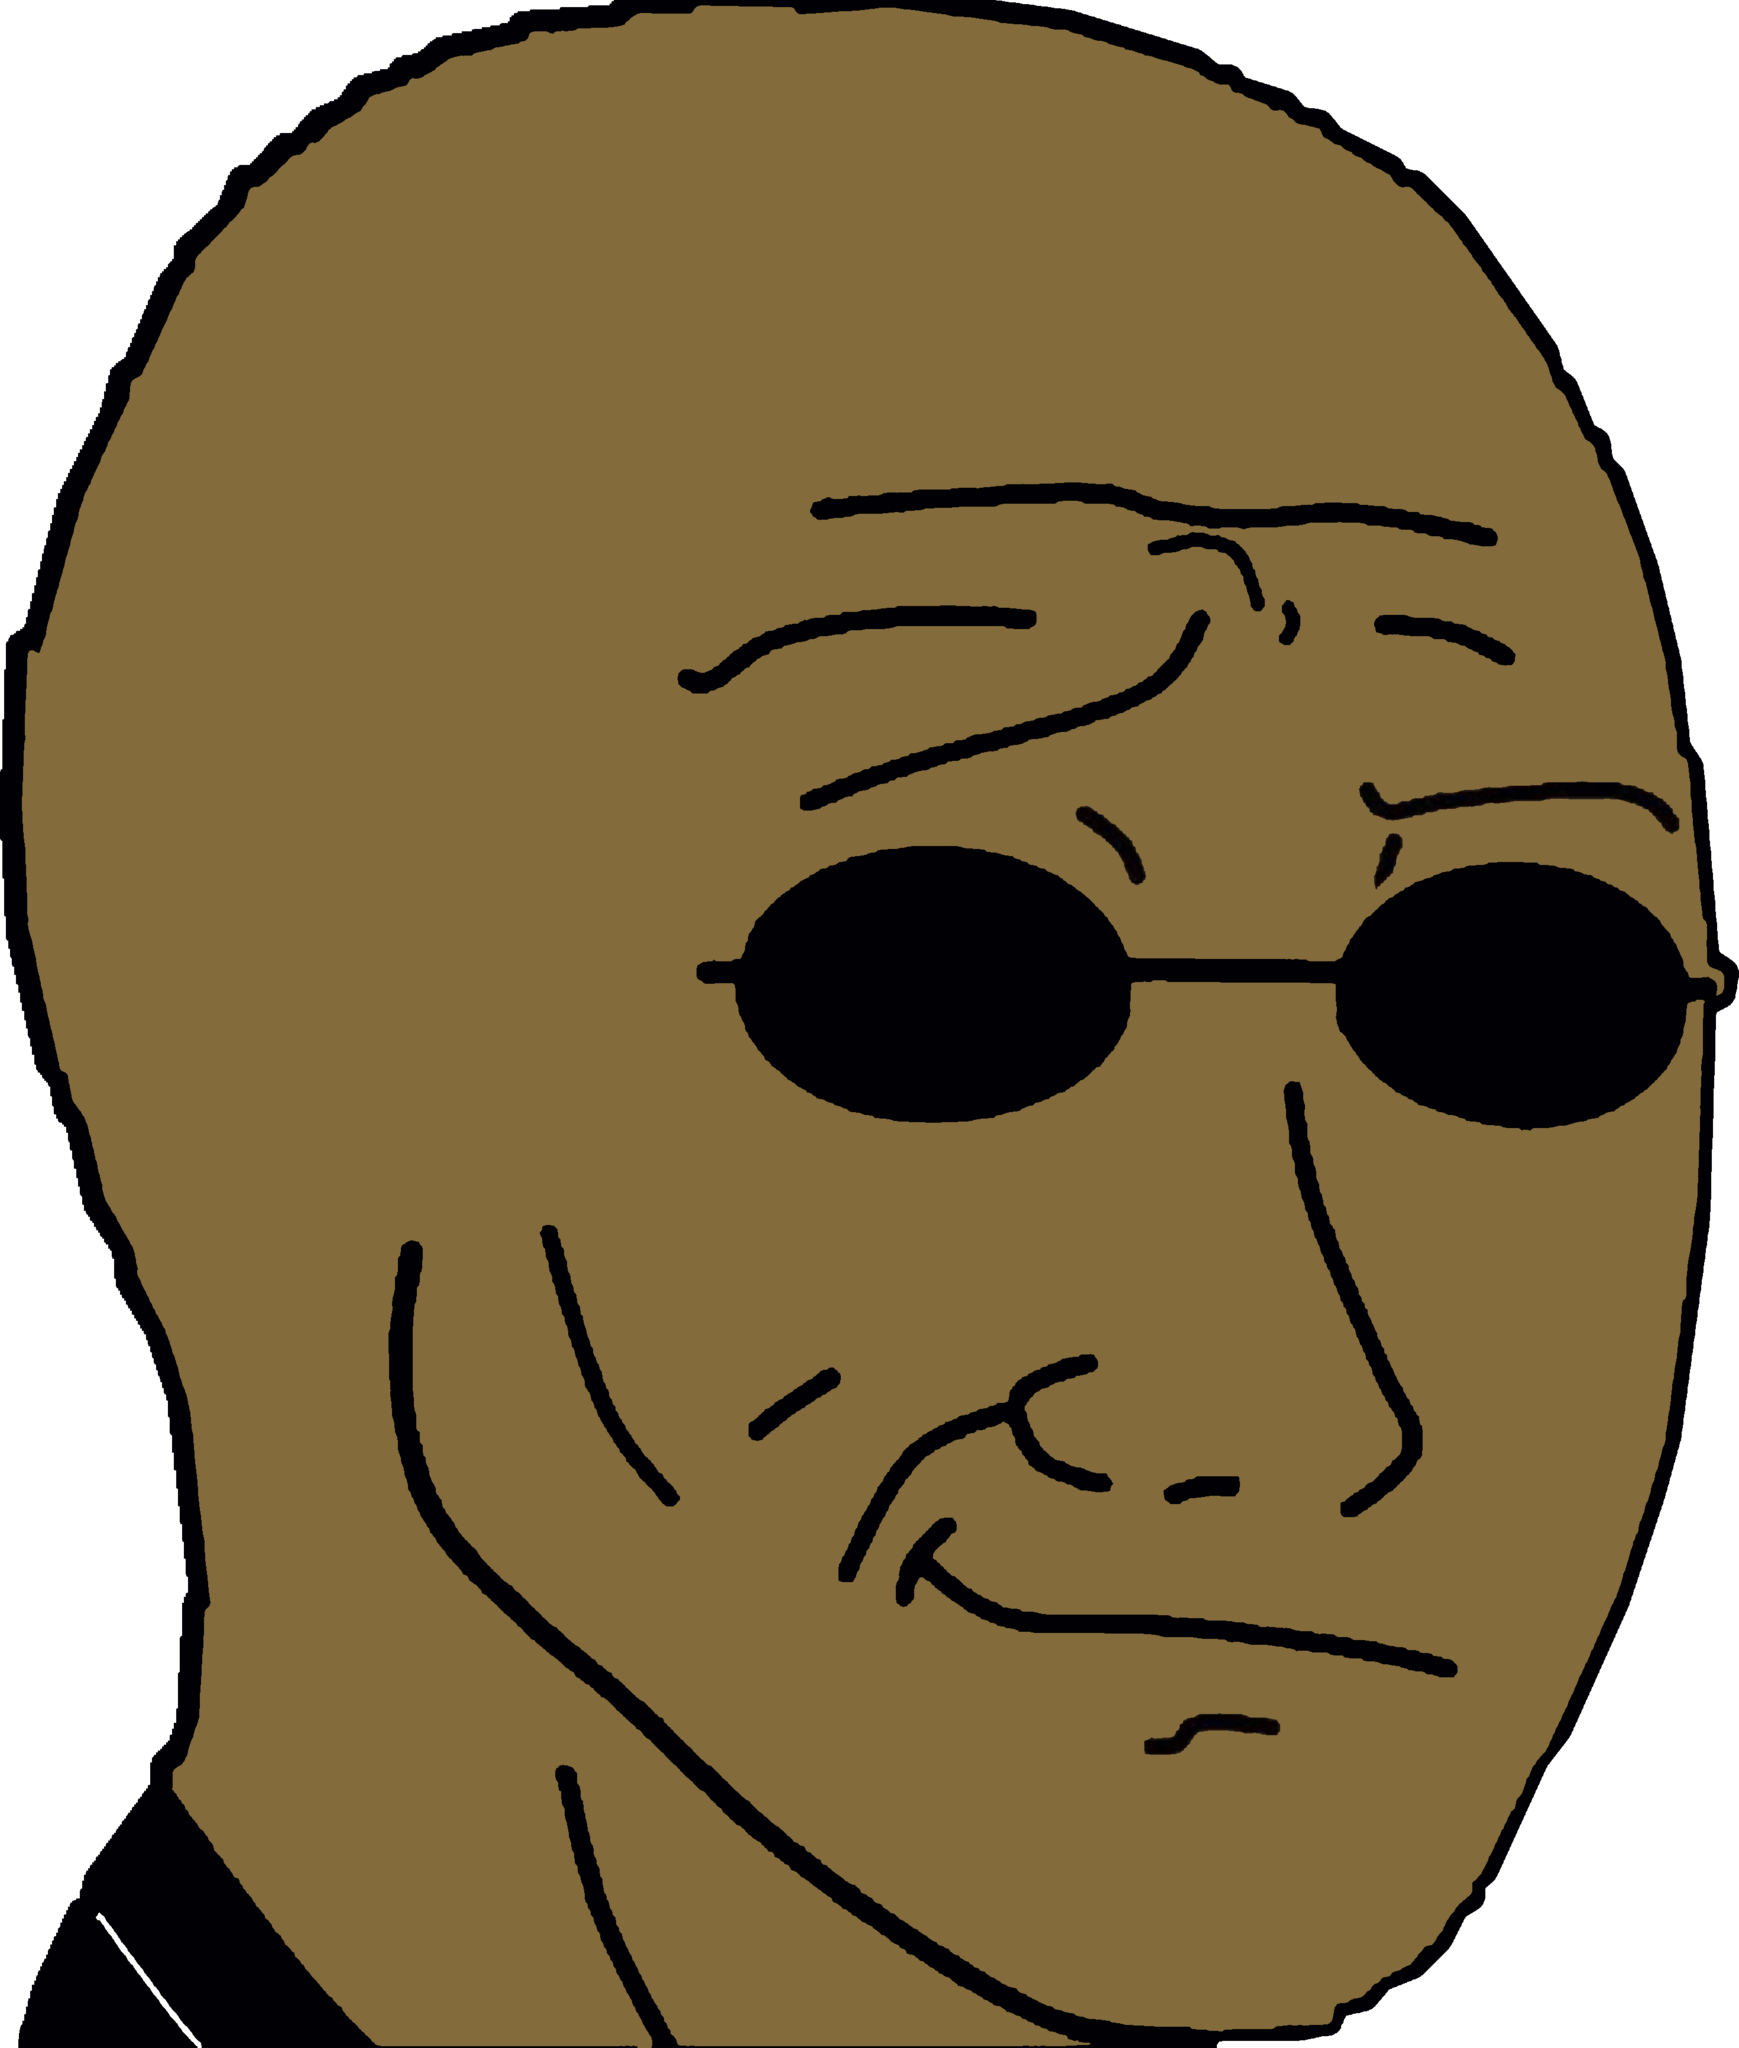
Label: 5_Smugjak